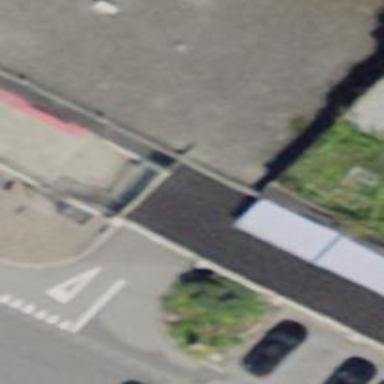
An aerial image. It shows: Parking area.